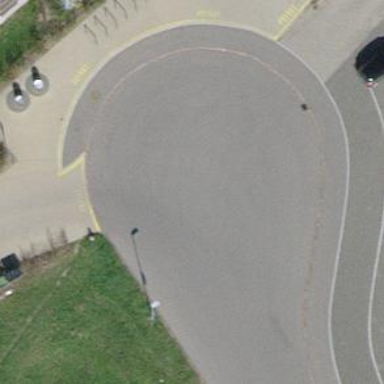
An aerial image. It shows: Turning loop on the road.